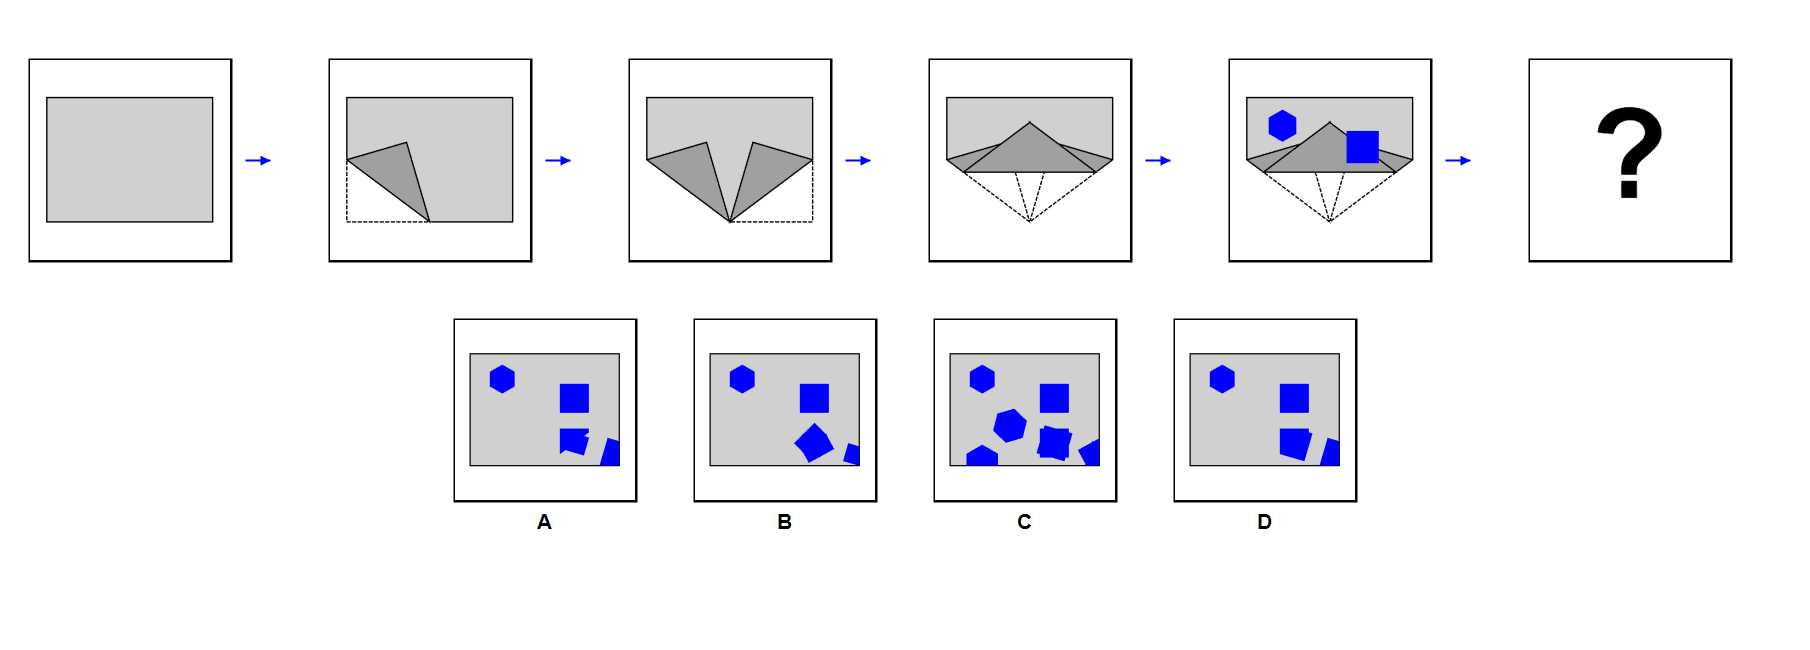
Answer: D